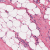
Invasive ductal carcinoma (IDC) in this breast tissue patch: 0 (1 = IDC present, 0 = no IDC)